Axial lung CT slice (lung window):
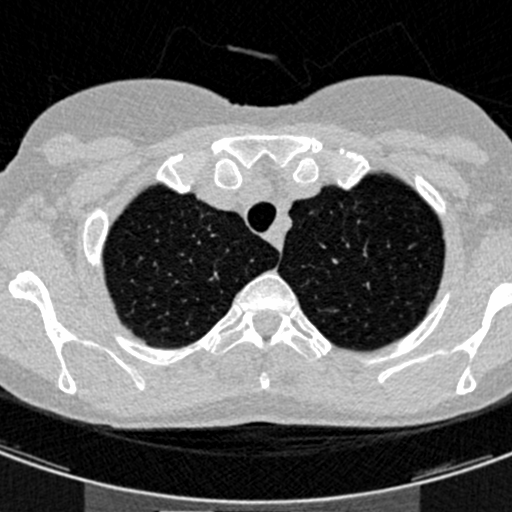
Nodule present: no